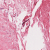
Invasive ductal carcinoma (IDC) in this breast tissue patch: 0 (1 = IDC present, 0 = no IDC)